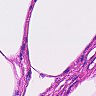
Metastatic tissue present: no